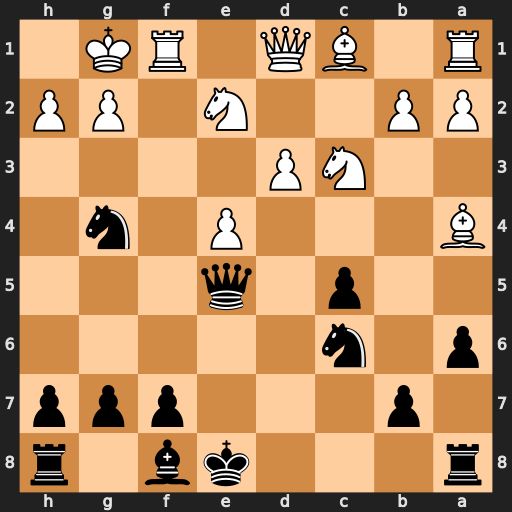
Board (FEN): r3kb1r/1p3ppp/p1n5/2p1q3/B3P1n1/2NP4/PP2N1PP/R1BQ1RK1
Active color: b
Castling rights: kq
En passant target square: -
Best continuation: Qxh2#